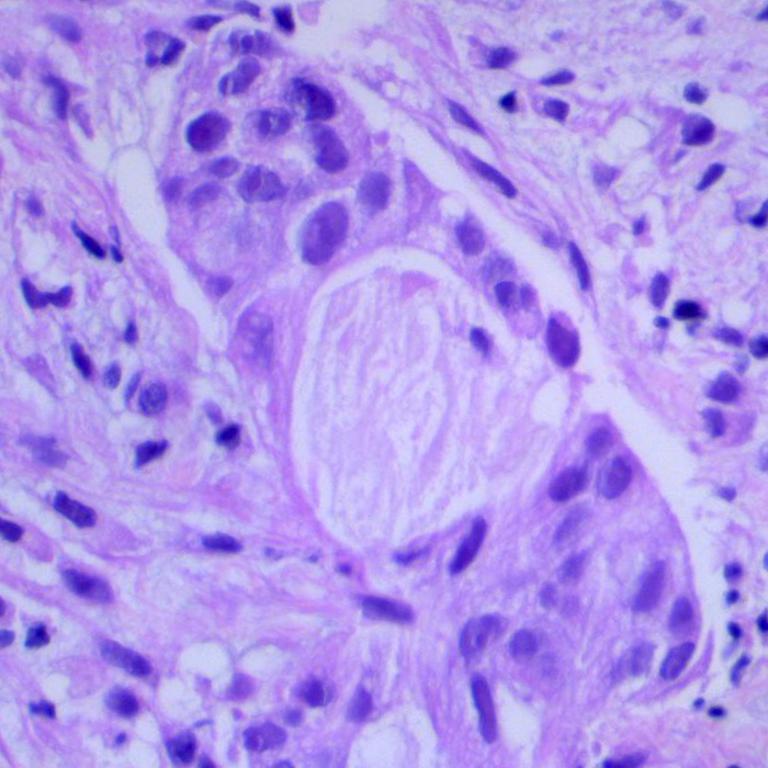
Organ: lung
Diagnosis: adenocarcinomas